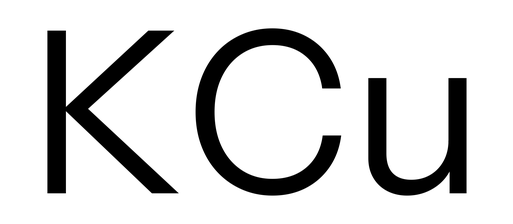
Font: InstrumentSans_Regular